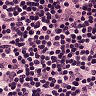
Metastatic tissue present: no